Question: I need render a custom form in a custom block programmatically. This is my code inside a controller:
'''
$form = \Drupal::formBuilder()->getForm('Drupal\wa_encuesta\Form\NewForm', $extra);
[enter image description here][1] $form=render($form);
$blockContent = BlockContent::create([
'info' => $title,
'type' => 'basic',
'body'=>[
'value' => $form,
'format' => 'full_html'
]
]);
$blockContent->save();
//$block = Block::create([
$block = \Drupal\block\Entity\Block::create([
'id' => 'about_us',
'plugin' => 'block_content:' . $blockContent->uuid(),
'region' => 'header',
'provider' => 'block_content',
'weight' => -100,
'theme' => \Drupal::config('system.theme')->get('default'),
'visibility' => array(),
'settings' => [
'label' => 'About us',
'label_display' => FALSE,
],
]);
$block->save();
'''
The form render a custom block but this not working when submit.

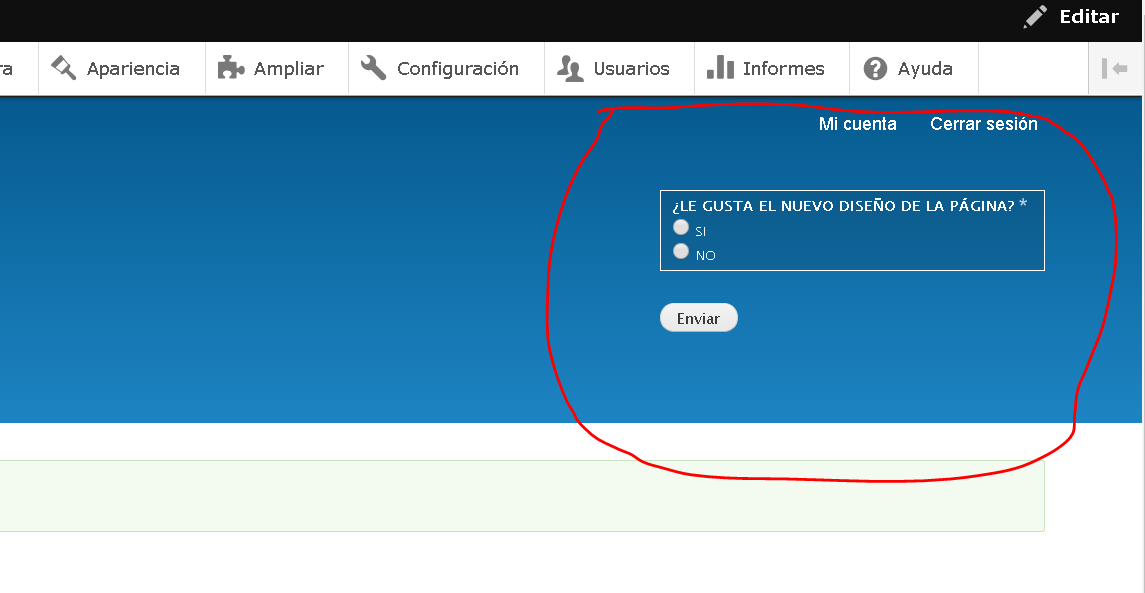
Answer: I usually get this done by combination of hook_preprocess_block or hook_preprocess_node and twig file.
Example:
Say, you want to render this in a block:
Define hook_preprocess_block() in your theme file:
'''
function THEME_preprocess_block(&$variables) {
$blockId = $variables['elements'][#id];
//check for your block id
$render_service = Drupal::service('renderer');
$form_html = $render_service->renderPlain(Drupal\wa_encuesta\Form\NewForm::class, $extra);
//set in variables
$variables['my_form_html'] = $form_html;
}
'''
Now, identify your twig file name for your block, and just put:
'''
{{ my_form_html }}
'''